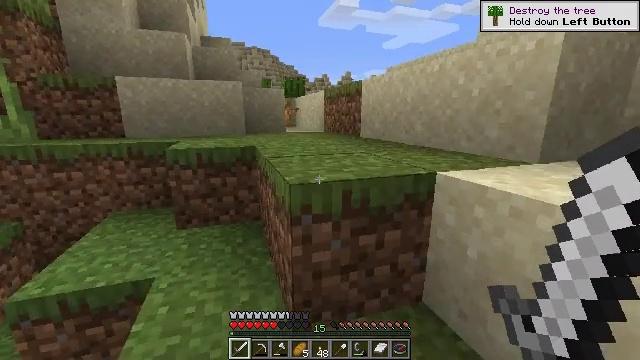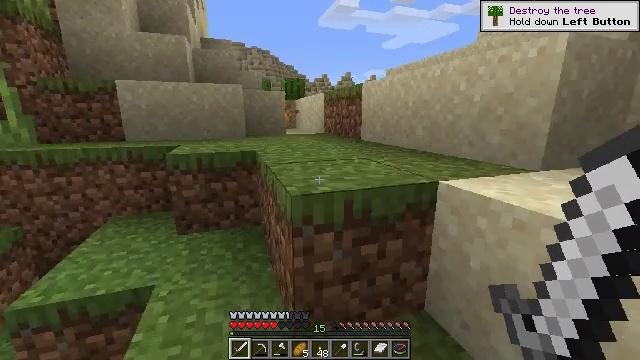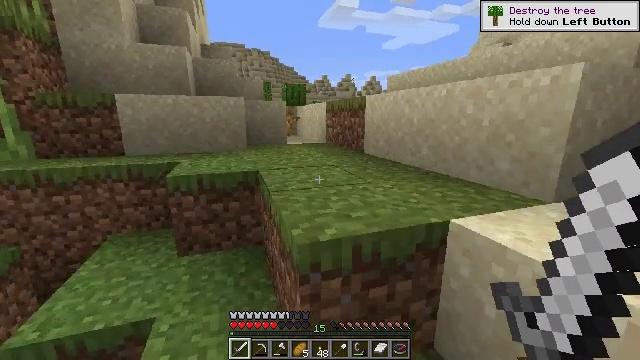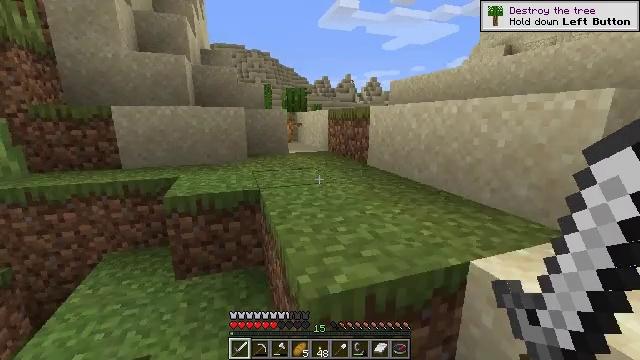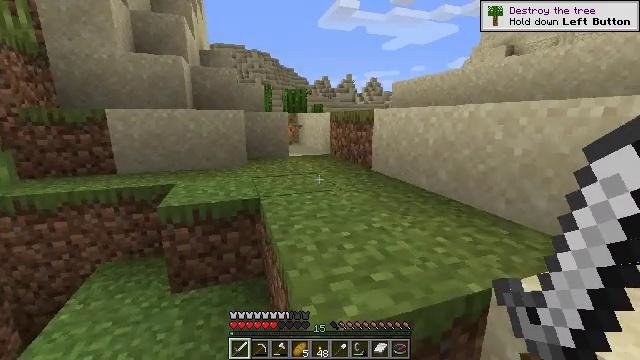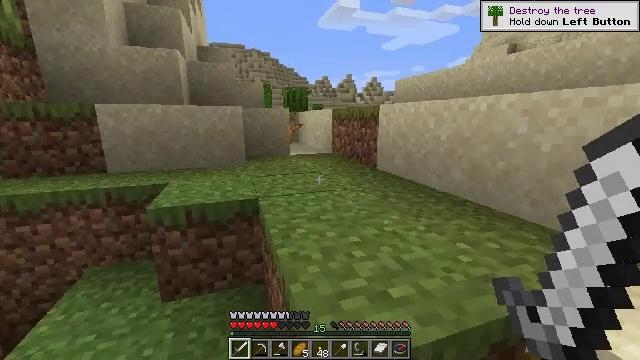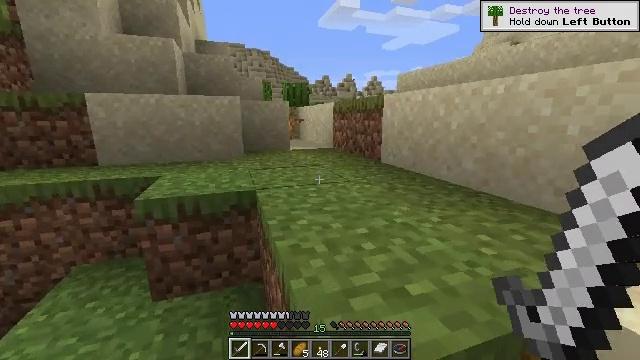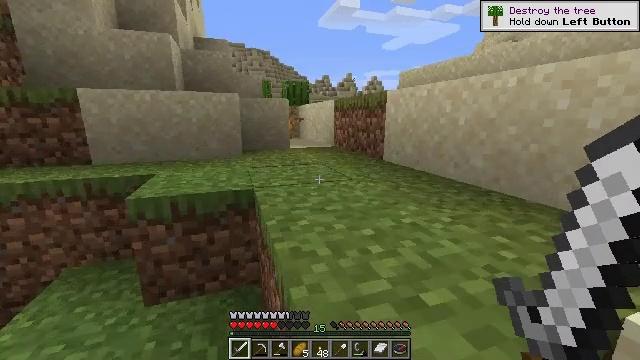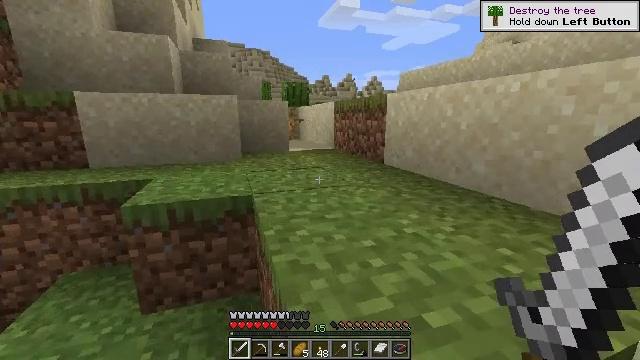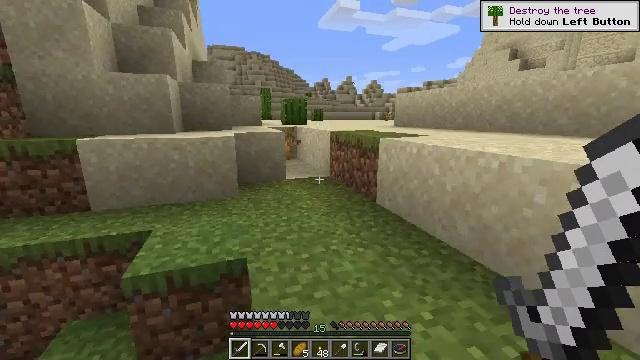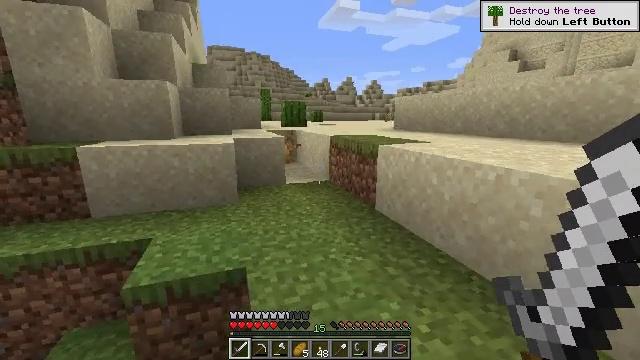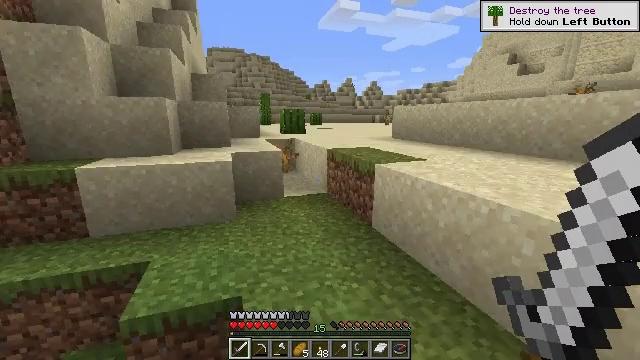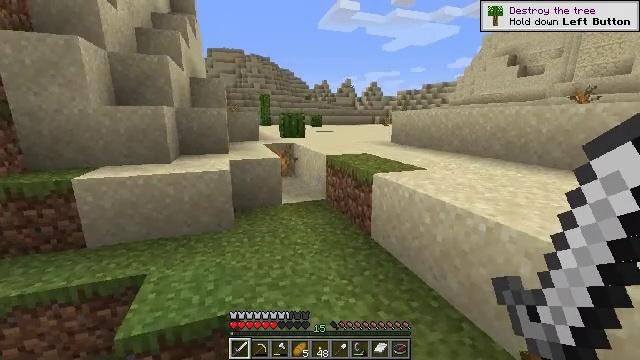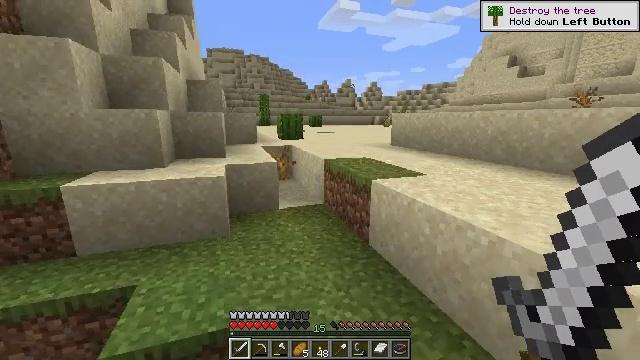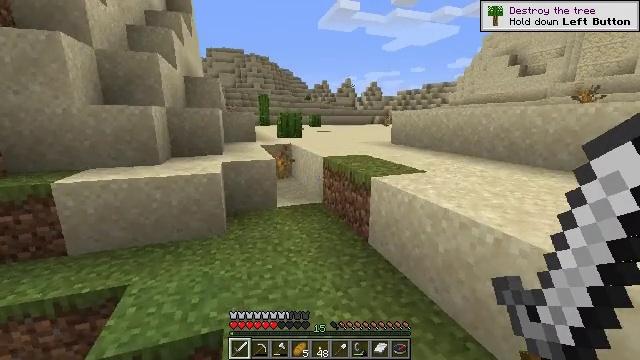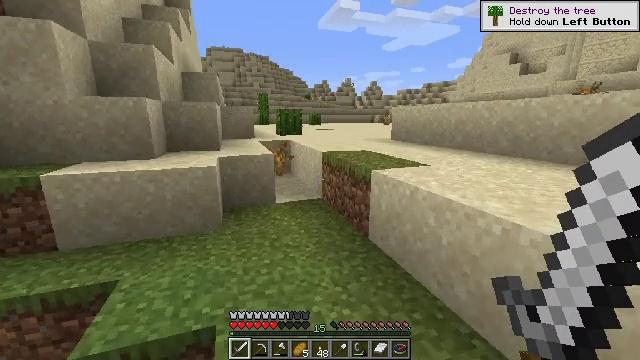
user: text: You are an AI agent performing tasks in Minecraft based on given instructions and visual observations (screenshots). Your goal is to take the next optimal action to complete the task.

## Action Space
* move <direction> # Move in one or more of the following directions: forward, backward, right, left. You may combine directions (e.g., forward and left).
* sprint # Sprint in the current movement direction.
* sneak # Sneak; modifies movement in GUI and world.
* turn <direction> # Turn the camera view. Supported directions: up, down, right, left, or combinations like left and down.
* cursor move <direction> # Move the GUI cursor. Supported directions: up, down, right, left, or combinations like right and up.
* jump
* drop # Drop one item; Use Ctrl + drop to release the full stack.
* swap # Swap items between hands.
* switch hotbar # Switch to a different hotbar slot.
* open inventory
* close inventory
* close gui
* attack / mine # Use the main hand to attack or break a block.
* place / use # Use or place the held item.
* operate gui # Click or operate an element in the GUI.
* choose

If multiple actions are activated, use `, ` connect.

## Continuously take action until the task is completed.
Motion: motion action
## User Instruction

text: Break the dead bush for sticks.
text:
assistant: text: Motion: move forward, jump
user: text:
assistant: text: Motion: move forward, jump
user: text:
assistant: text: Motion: move forward
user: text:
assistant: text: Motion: move forward
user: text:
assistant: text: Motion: move forward
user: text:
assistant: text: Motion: move forward
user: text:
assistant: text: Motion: move forward, jump
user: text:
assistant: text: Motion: move forward, jump
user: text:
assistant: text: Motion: move forward, jump
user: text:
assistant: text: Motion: move forward, jump
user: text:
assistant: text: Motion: move forward
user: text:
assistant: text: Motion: move forward
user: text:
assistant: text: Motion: move forward
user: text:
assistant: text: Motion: move forward
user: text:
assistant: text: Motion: move forward
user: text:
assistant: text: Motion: move forward
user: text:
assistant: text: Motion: move forward
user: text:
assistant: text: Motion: move forward
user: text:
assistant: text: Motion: move forward
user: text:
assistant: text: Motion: move forward
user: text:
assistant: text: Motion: move forward
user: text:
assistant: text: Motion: move forward
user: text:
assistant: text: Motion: move forward
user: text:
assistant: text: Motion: move forward
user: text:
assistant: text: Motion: move forward
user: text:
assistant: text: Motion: move forward
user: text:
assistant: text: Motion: move forward
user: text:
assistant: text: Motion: move forward, turn left and down
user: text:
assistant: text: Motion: move forward, turn left and down
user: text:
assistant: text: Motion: move forward, turn left